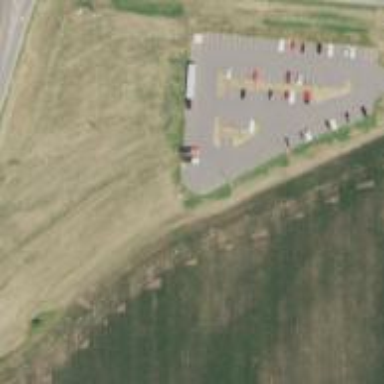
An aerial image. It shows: Parking area with asphalt surface. It is park and ride for buses.